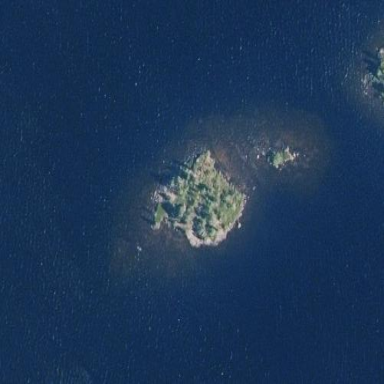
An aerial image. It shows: Islet.